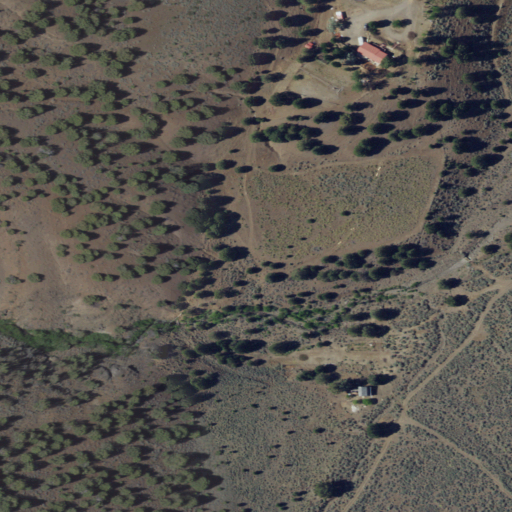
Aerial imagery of valley in California named Cooks Canyon containing shrub, evergreen forest, open development, and low intensity development